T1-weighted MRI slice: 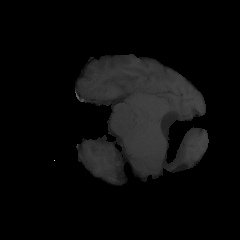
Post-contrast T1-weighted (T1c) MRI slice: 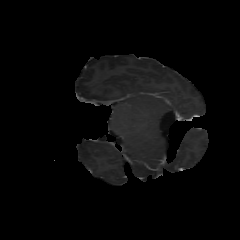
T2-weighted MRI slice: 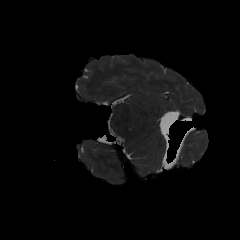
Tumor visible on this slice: no